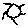
Label: sun